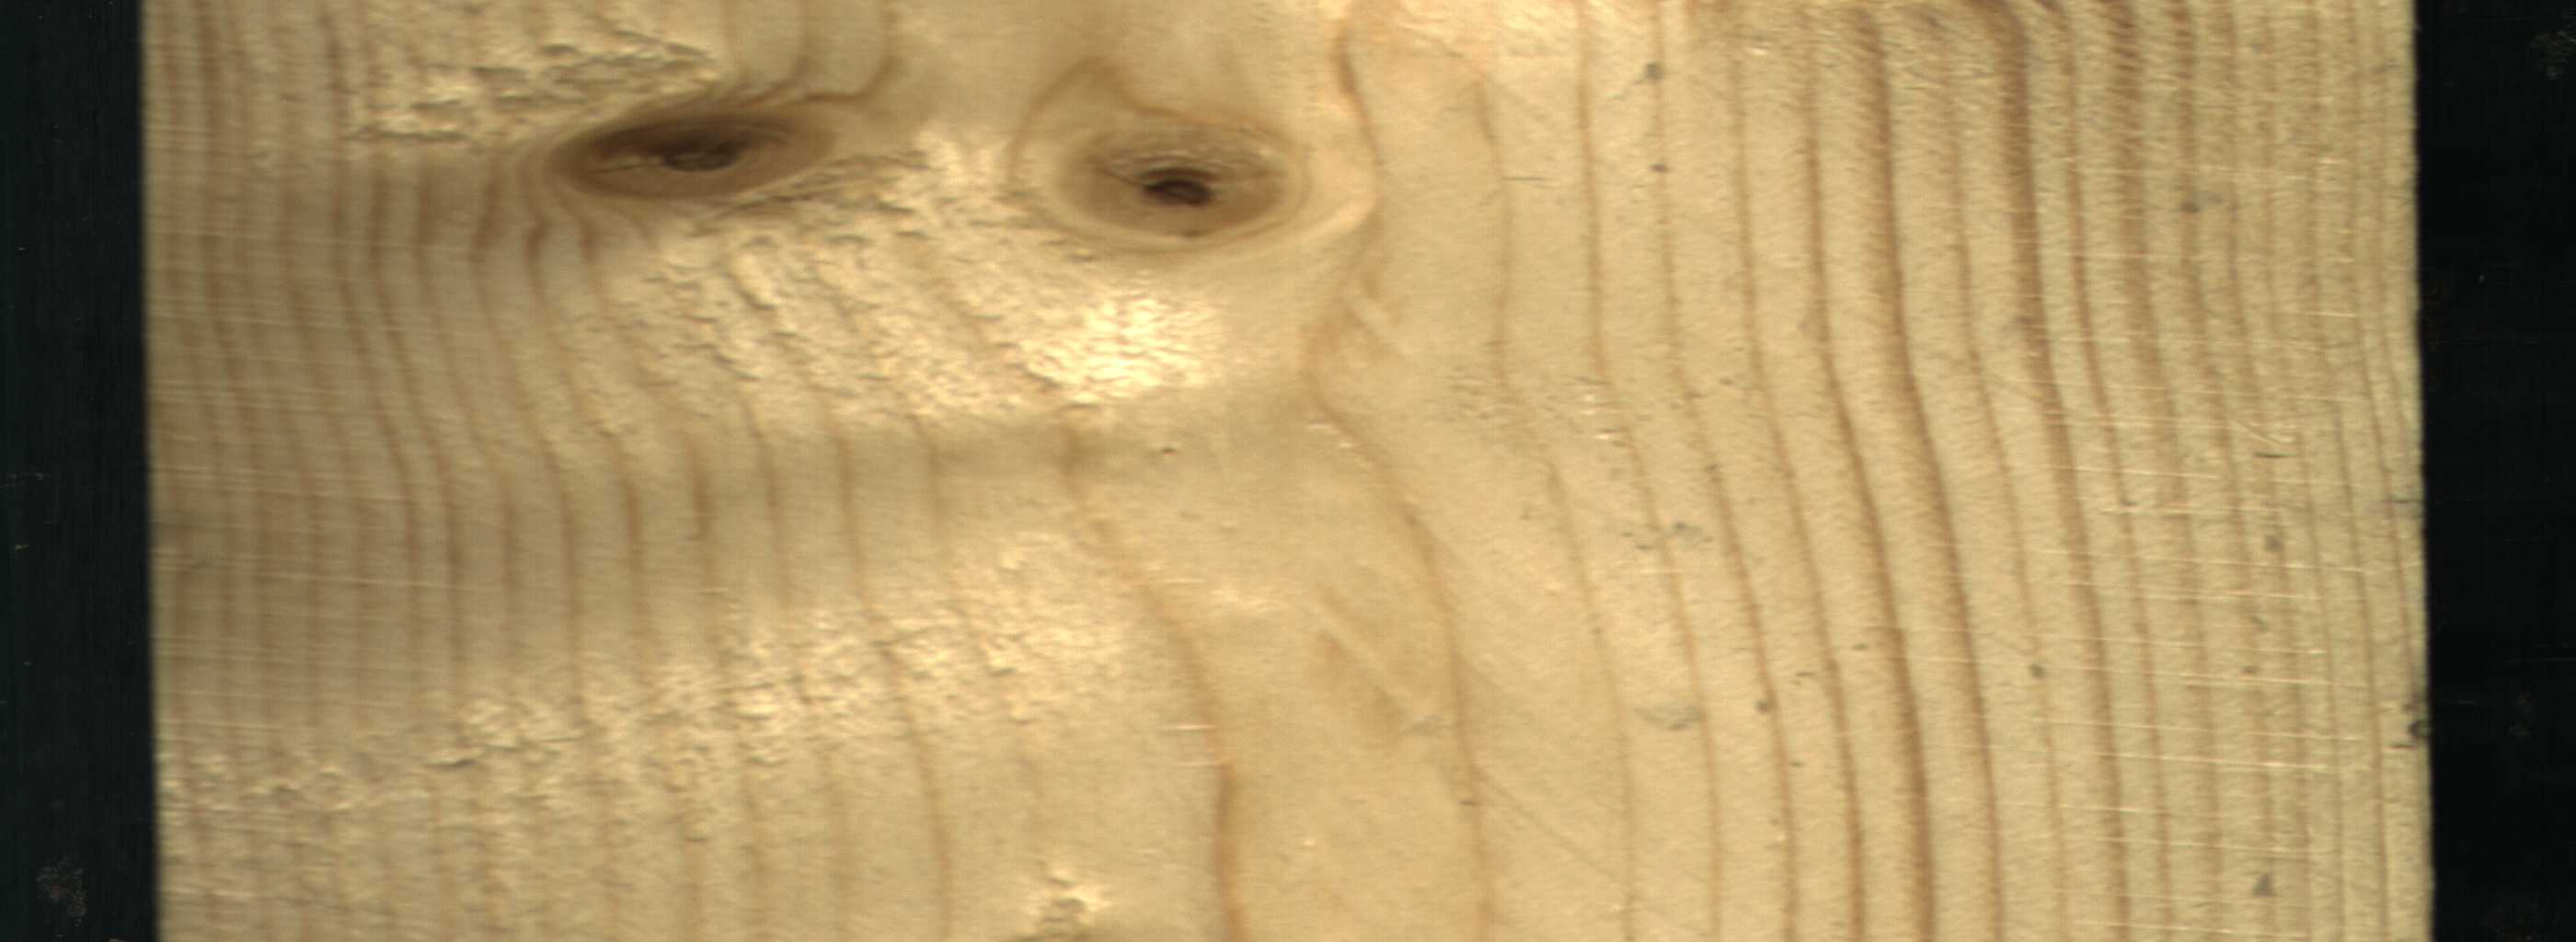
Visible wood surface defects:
Live_Knot
Live_Knot